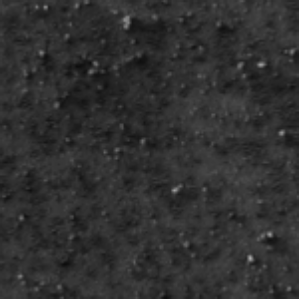
Label: frost